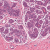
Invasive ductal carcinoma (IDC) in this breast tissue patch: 0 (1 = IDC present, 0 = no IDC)